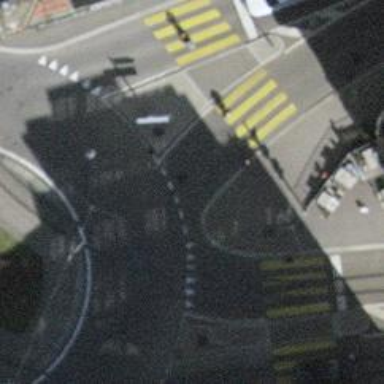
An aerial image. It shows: Secondary road with asphalt surface leading to roundabout.